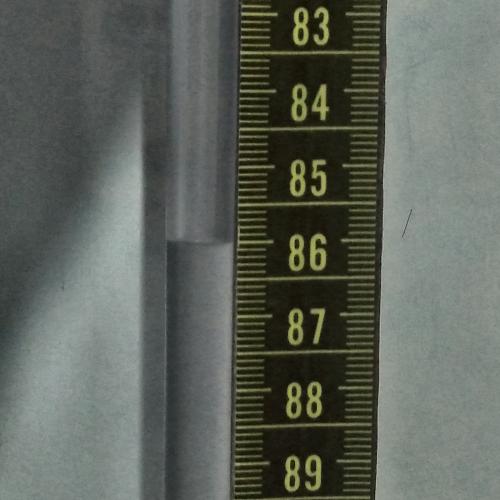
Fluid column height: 86.0 cm